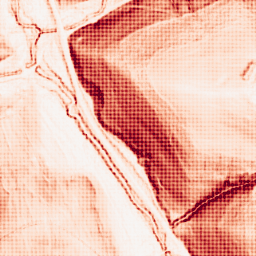
Category: morphological
Decomposition family: morphological_gradient
Decomposition parameters: size: 3
shape: square
Upsampling method: sinc_hamming
Upsampling parameters: scale: 8
kernel_size: 8
Upsampling scale: 8